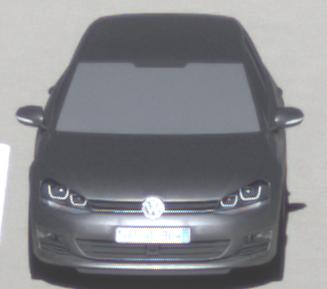
Make: VW
Model: Golf 1.2 TSI BMT
Detailed model: Golf (VII)
Model produced from: 2012/11
Model produced until: 2014/05
Doors: 3
Color: gray
Road condition: dry road
Daytime: morning or afternoon
Contrast: high contrast